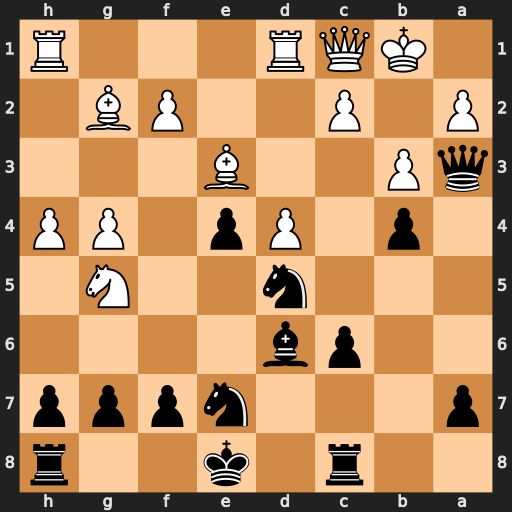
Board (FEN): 2r1k2r/p3nppp/2pb4/3n2N1/1p1Pp1PP/qP2B3/P1P2PB1/1KQR3R
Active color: b
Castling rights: k
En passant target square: -
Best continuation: Nc3+ Ka1 Qxa2#